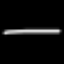
Label: line